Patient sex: M
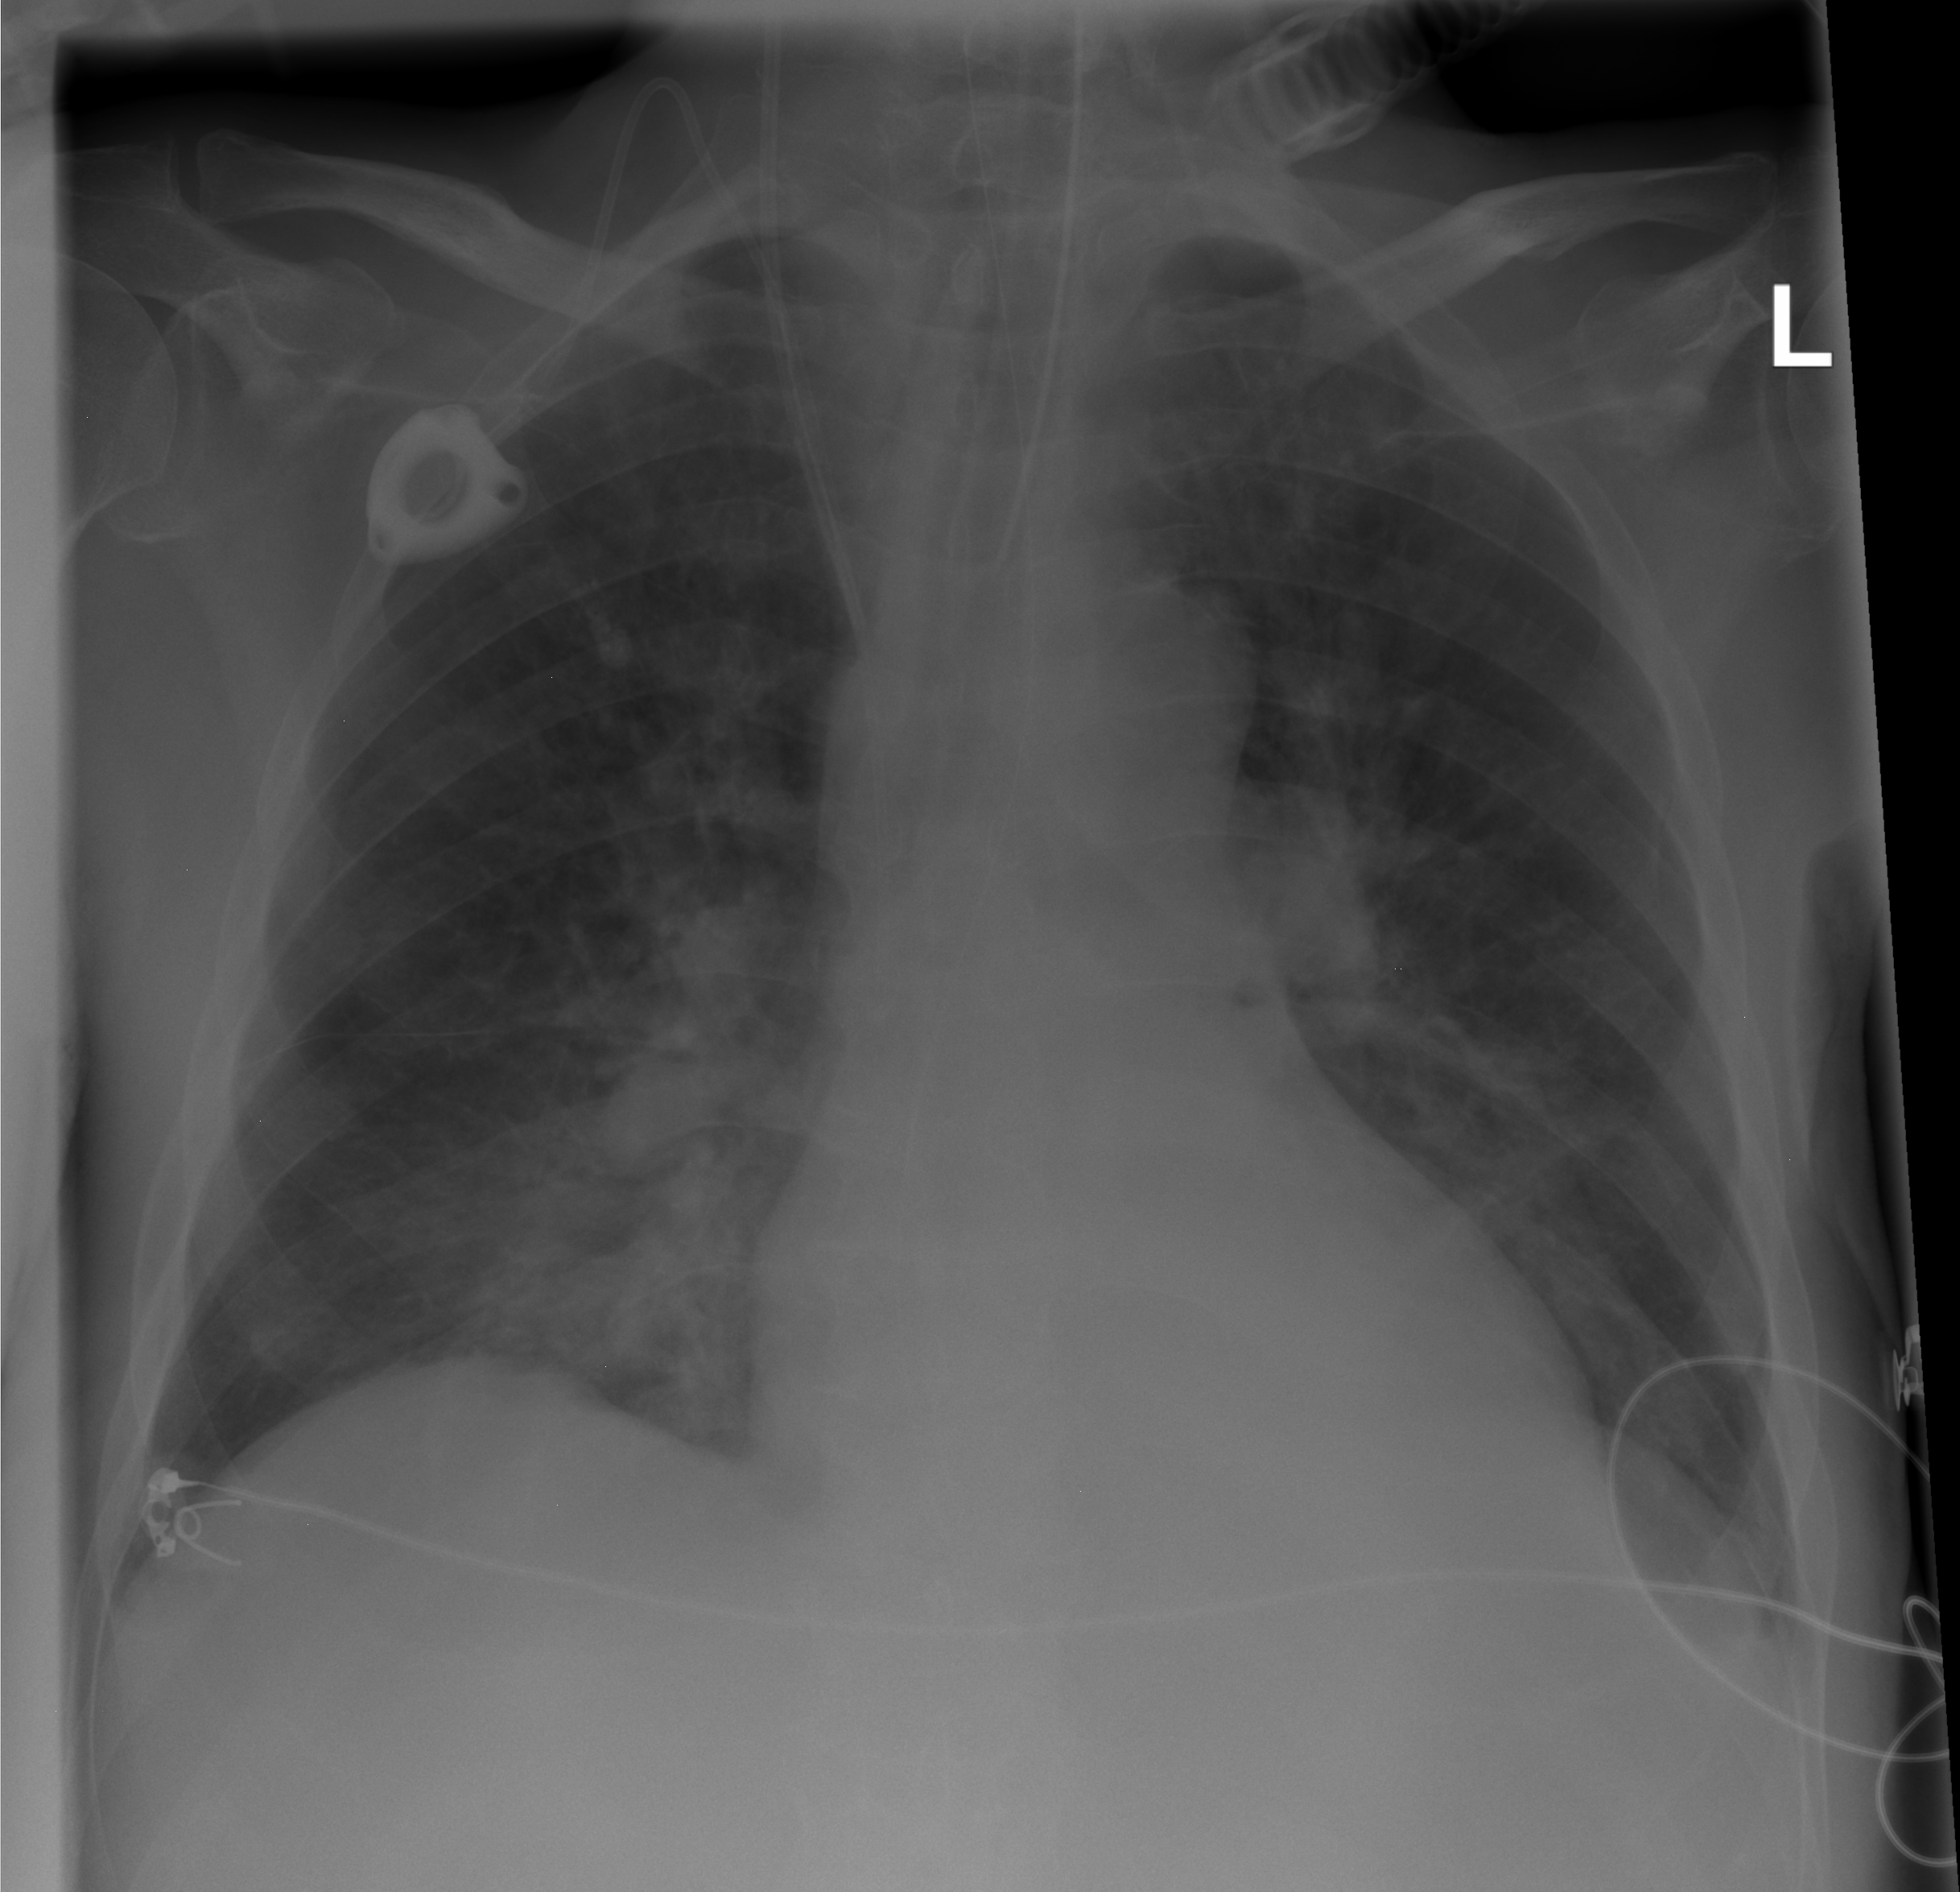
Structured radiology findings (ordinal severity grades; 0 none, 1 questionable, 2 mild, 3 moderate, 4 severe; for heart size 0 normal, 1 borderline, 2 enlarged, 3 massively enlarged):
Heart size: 2
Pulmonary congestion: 2
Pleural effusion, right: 0
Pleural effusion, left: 0
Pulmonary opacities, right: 2
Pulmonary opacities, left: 0
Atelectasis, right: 2
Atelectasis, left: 2